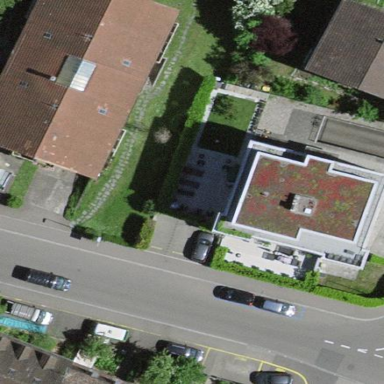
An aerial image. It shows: Building with apartments and flat roof.